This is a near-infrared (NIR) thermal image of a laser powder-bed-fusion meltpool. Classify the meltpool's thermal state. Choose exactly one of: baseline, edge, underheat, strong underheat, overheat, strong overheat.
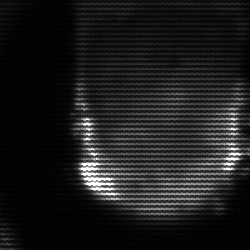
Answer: baseline